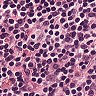
Metastatic tissue present: no